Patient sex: F
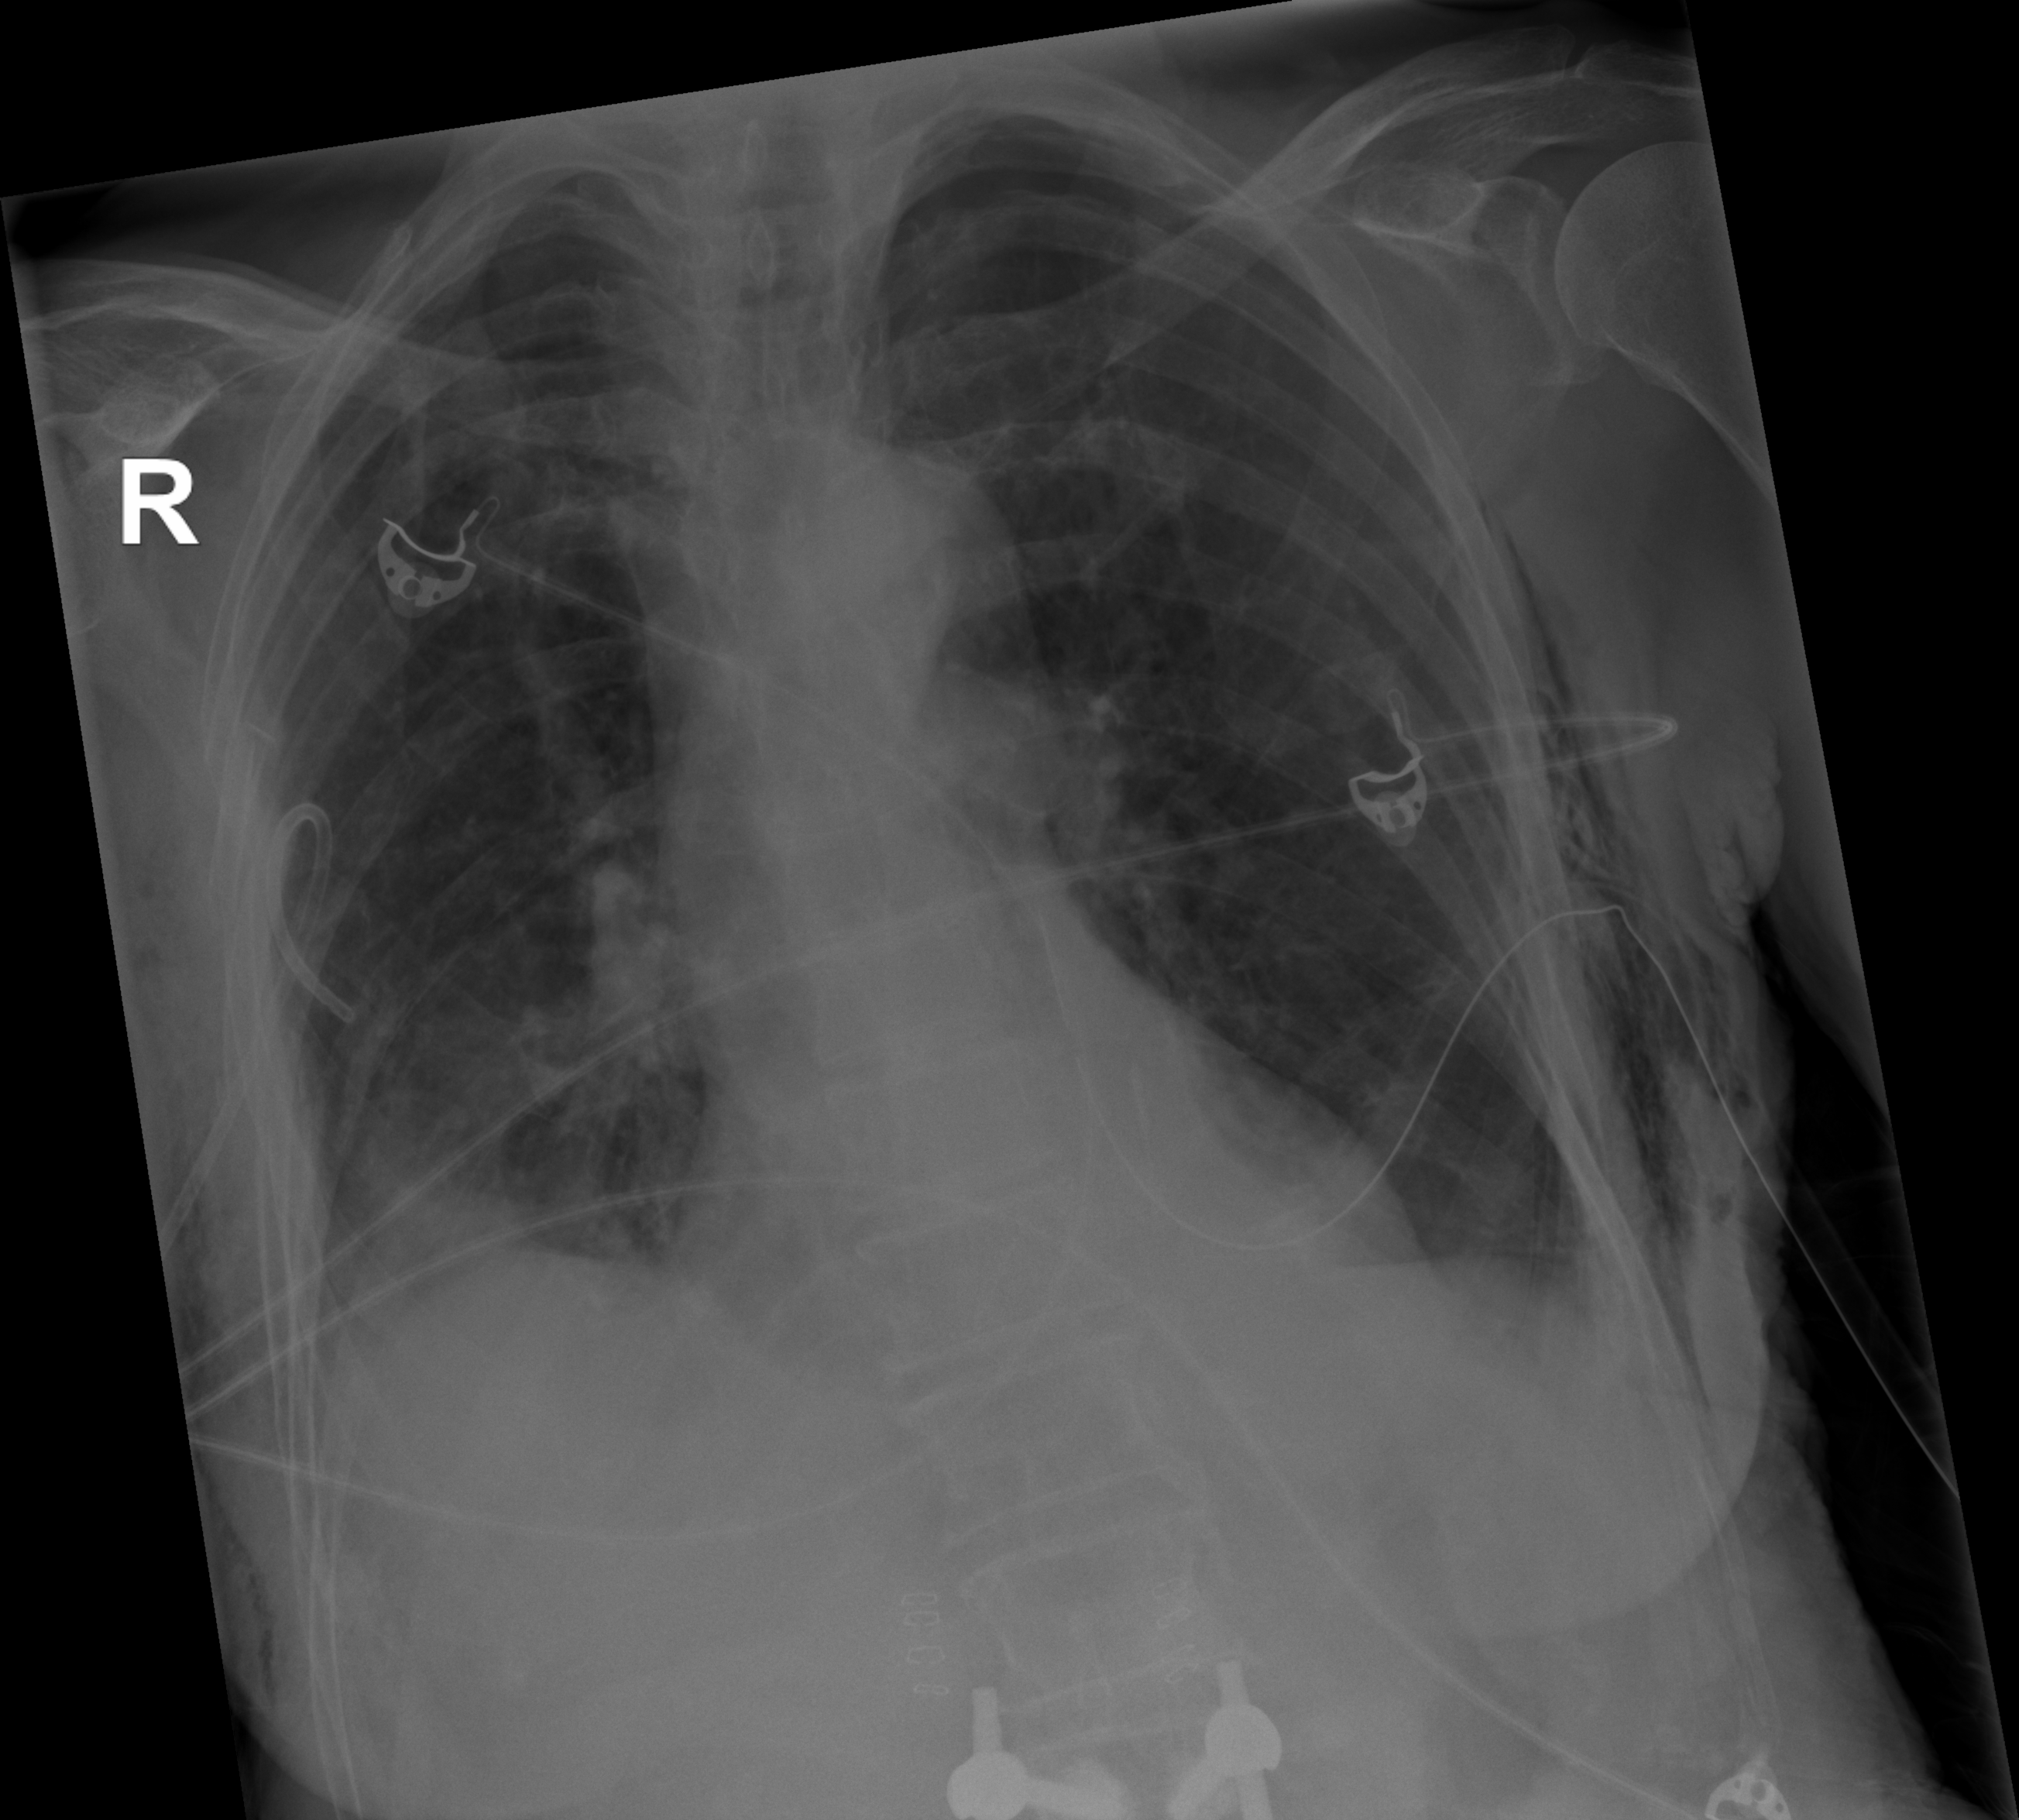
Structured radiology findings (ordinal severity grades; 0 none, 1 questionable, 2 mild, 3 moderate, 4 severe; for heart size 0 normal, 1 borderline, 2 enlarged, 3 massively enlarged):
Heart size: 0
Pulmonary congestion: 0
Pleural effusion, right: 0
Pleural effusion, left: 0
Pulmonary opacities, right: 0
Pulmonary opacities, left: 0
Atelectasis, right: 2
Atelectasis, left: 2